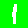
Digit: 1